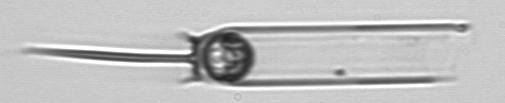
Label: Ditylum_brightwellii